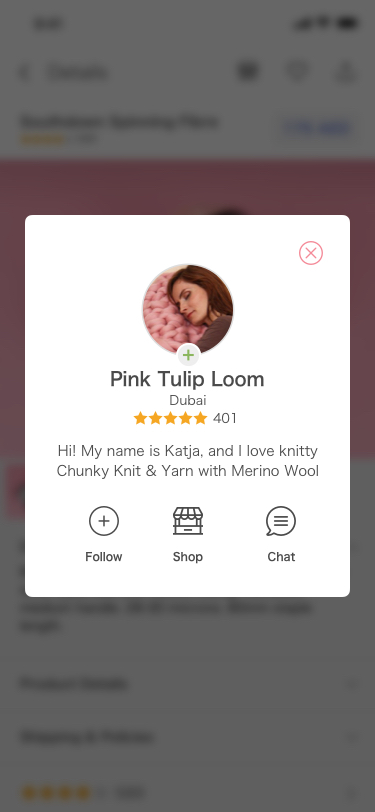
Text in this UI design:
175 AED
Southdown Spinning Fibre
589
Details
589
Shipping & Policies
Product Details
British heritage breed. Dense, resilient, bulky white wool. Dyes well and resists felting. Versatile, medium handle. 28-30 microns. 80mm staple length.

Because it resists felting, Southdown is great for socks (3 ply is the best) and children’s clothing.

This is a nicely prepared top that spins easily.
Description
Chat
Follow
Shop
Hi! My name is Katja, and I love knitty Chunky Knit & Yarn with Merino Wool
401
Dubai
Pink Tulip Loom